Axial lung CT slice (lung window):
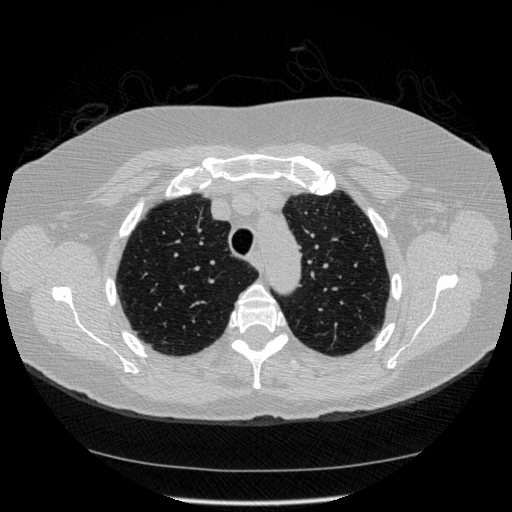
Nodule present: no